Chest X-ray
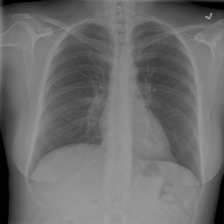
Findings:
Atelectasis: negative
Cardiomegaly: negative
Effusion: negative
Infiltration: negative
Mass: negative
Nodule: negative
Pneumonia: negative
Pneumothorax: negative
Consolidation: negative
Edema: negative
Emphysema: negative
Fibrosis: negative
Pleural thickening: negative
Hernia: negative